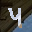
Label: 4